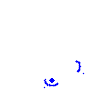
Particle: kaon